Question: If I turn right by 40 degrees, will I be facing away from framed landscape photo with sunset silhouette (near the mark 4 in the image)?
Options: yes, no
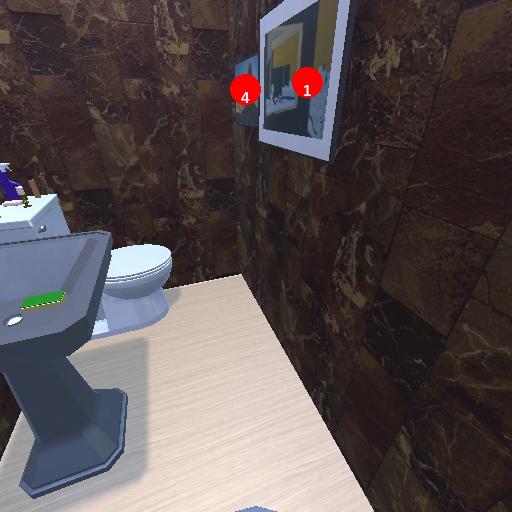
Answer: yes